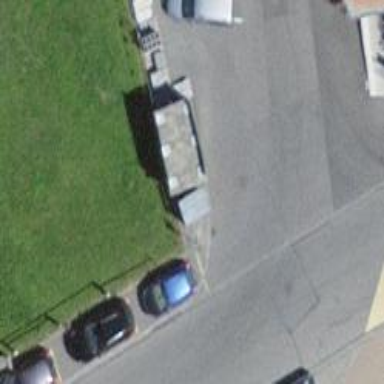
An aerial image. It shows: Recycling container at amenity designated for recycling.